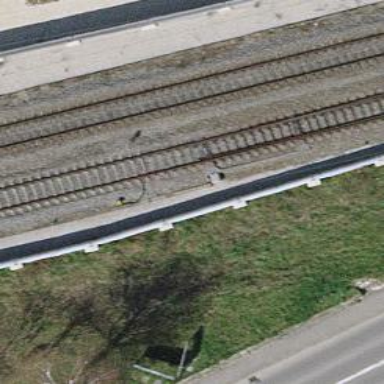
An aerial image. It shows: Railway switch.